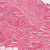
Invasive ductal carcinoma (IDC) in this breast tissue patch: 0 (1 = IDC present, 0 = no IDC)